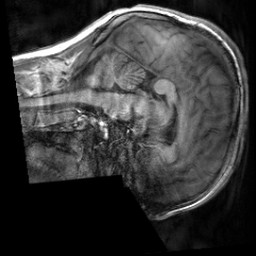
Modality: T1w
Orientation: sagittal
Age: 27
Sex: male
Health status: healthy
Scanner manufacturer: siemens
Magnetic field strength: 3 T
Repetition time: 2 s
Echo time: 0.00232 s